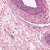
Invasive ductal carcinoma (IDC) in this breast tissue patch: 0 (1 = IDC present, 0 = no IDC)